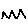
Label: zigzag